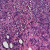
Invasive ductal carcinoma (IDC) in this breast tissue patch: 1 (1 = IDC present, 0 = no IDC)